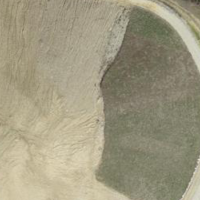
EUNIS habitat code: 56
Species observed at this site:
Alytes obstetricans